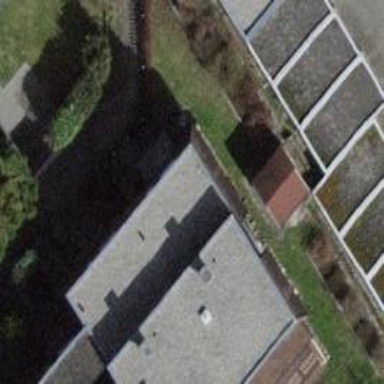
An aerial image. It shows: Terrace building.